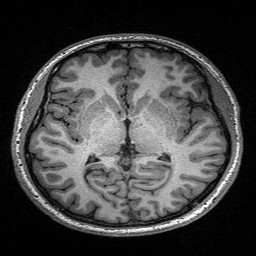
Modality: T1w
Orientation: coronal
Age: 26
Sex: male
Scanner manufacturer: siemens
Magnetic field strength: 3 T
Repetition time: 2.4 s
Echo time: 0.03 s